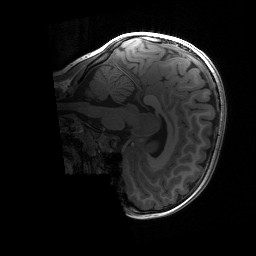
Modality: T1w
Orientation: sagittal
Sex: male
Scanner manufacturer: siemens
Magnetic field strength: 3 T
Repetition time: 1.9 s
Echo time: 0.00243 s